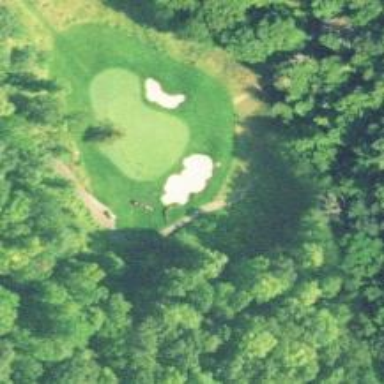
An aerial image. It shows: Golf hole.